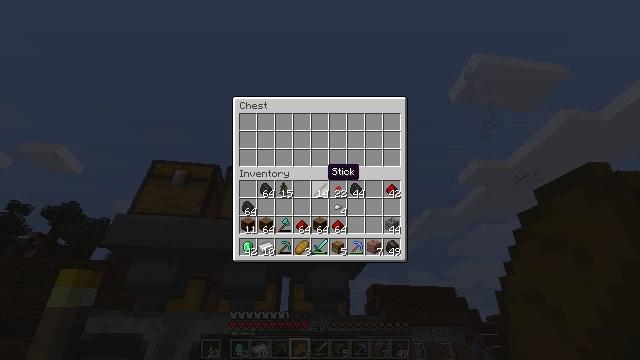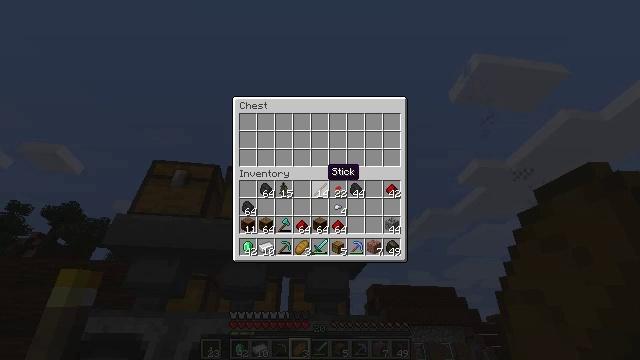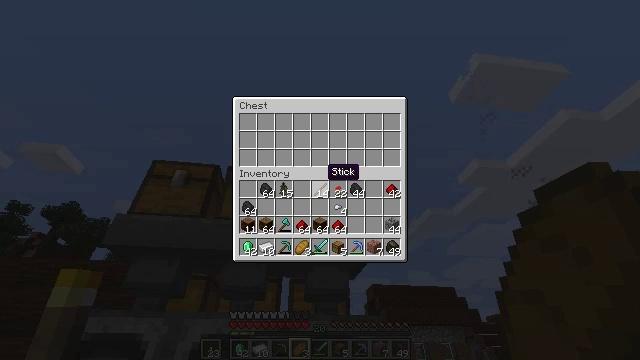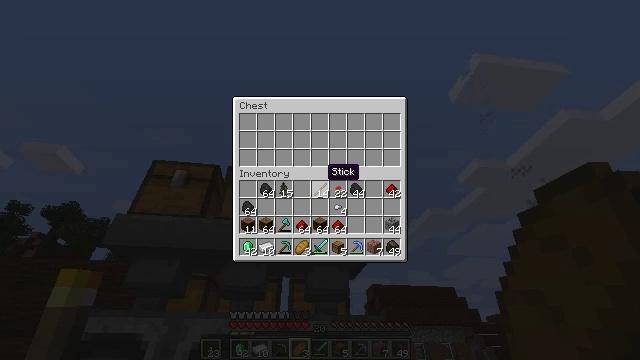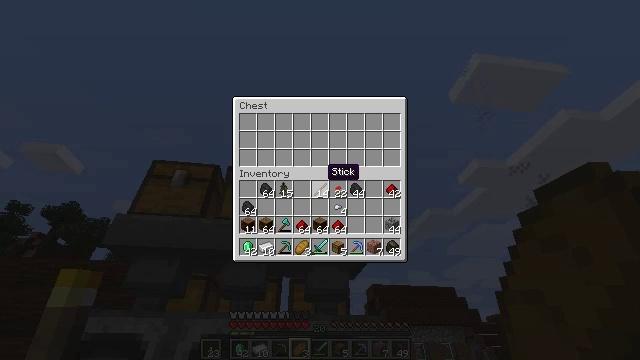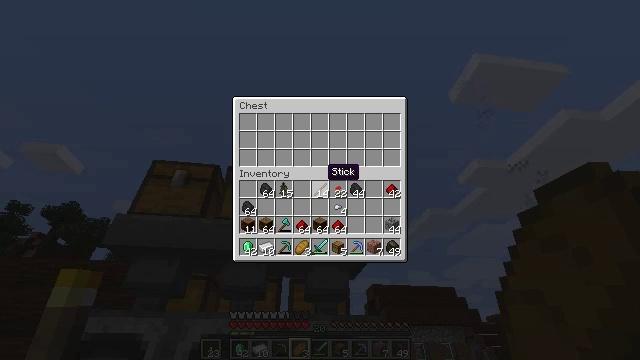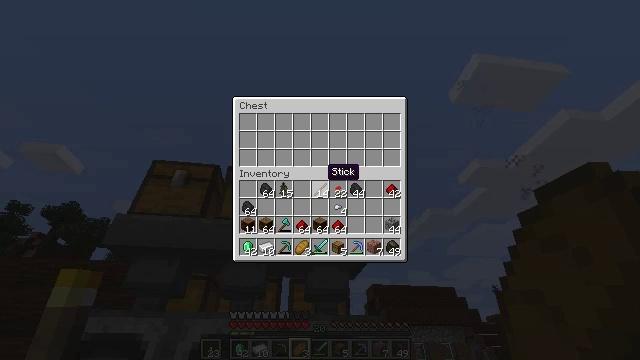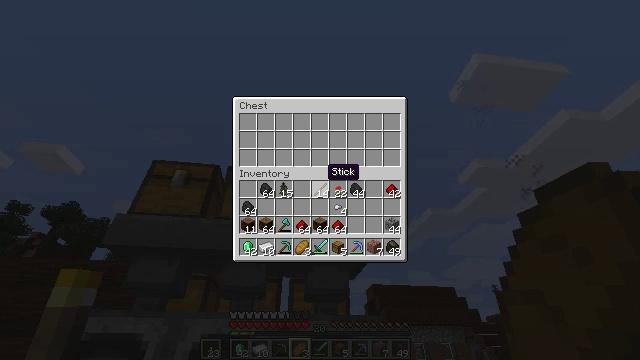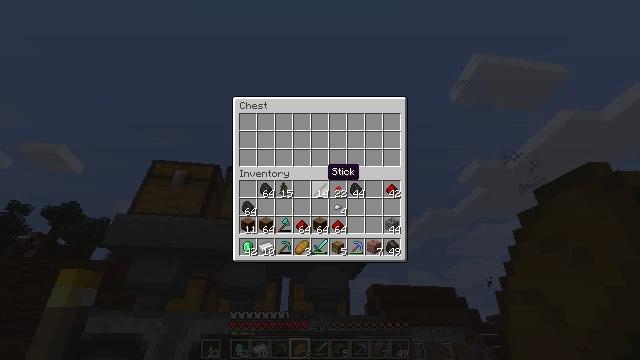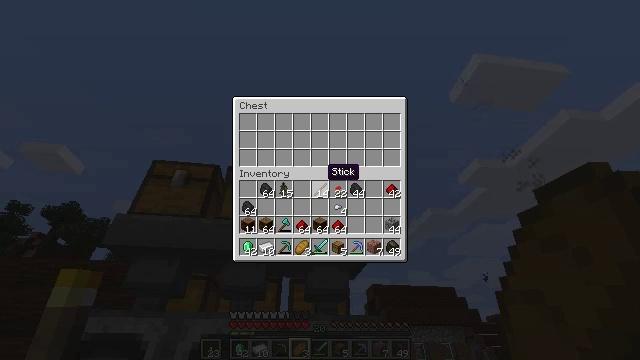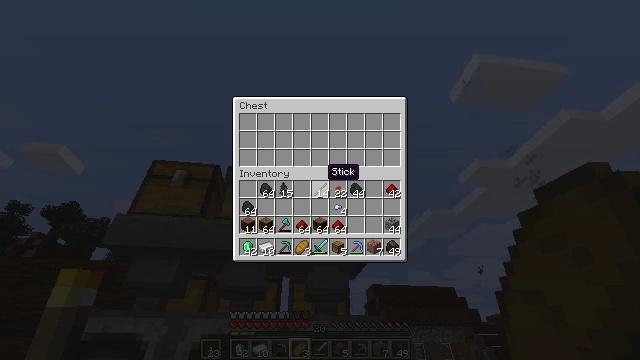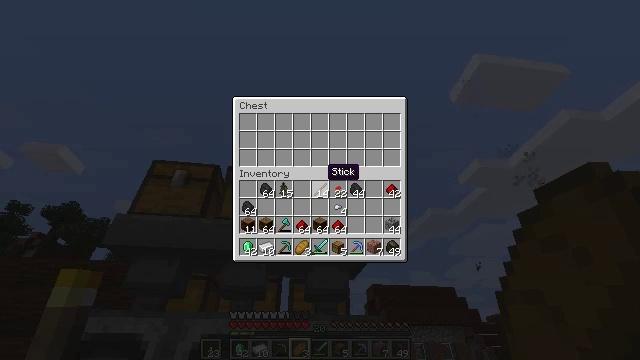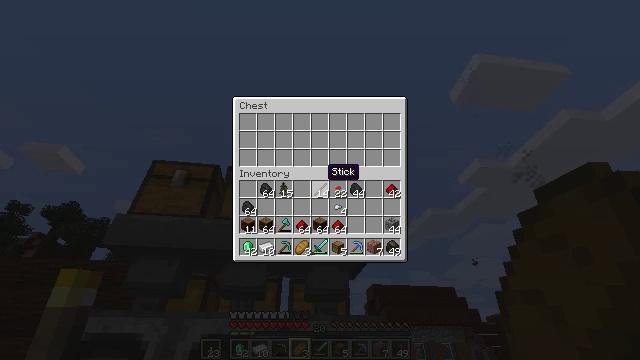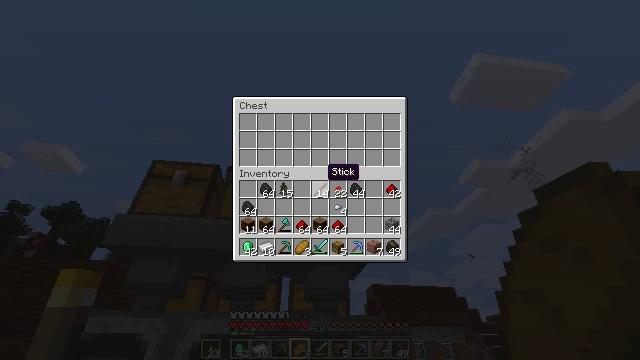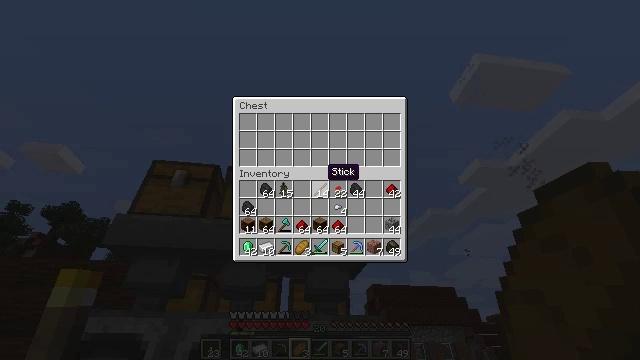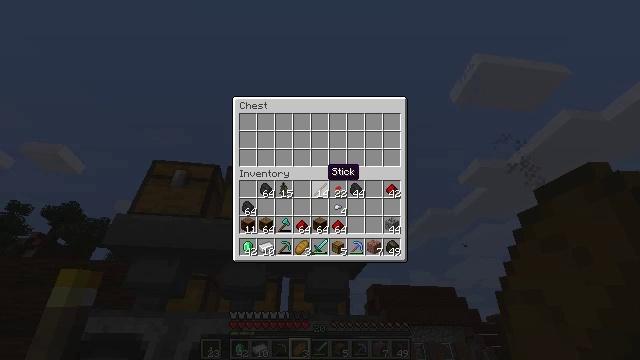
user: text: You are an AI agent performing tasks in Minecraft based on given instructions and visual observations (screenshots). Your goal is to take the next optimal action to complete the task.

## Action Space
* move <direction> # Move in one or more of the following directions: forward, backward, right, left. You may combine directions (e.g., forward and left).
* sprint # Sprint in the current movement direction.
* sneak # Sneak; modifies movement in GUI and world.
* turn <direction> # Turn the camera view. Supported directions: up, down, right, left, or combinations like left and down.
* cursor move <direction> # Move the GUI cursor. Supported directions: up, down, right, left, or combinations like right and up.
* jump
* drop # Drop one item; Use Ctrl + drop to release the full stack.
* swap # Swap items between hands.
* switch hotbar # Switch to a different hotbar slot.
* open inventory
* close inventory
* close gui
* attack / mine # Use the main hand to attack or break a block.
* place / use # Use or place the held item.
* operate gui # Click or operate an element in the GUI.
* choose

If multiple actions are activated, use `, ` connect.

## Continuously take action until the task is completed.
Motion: motion action
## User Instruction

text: Craft an emerald with the available materials.
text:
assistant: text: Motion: no_op
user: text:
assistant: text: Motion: no_op
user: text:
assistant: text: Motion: no_op
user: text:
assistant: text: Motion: no_op
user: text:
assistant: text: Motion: no_op
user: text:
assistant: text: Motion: no_op
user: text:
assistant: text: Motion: no_op
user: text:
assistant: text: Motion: no_op
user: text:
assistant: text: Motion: no_op
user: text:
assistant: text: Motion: no_op
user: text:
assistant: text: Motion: no_op
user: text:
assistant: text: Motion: no_op
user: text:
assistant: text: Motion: no_op
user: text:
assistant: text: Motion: no_op
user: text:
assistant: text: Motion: no_op
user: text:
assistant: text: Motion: no_op
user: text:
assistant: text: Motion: no_op
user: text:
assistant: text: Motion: no_op
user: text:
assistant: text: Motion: no_op
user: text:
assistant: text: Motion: no_op
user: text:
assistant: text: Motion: no_op
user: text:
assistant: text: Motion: no_op
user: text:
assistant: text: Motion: no_op
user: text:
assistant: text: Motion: no_op
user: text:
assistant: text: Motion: no_op
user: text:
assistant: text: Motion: no_op
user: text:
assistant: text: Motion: no_op
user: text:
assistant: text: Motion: no_op
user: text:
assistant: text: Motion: no_op
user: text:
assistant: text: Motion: no_op